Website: bh-photo
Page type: payment
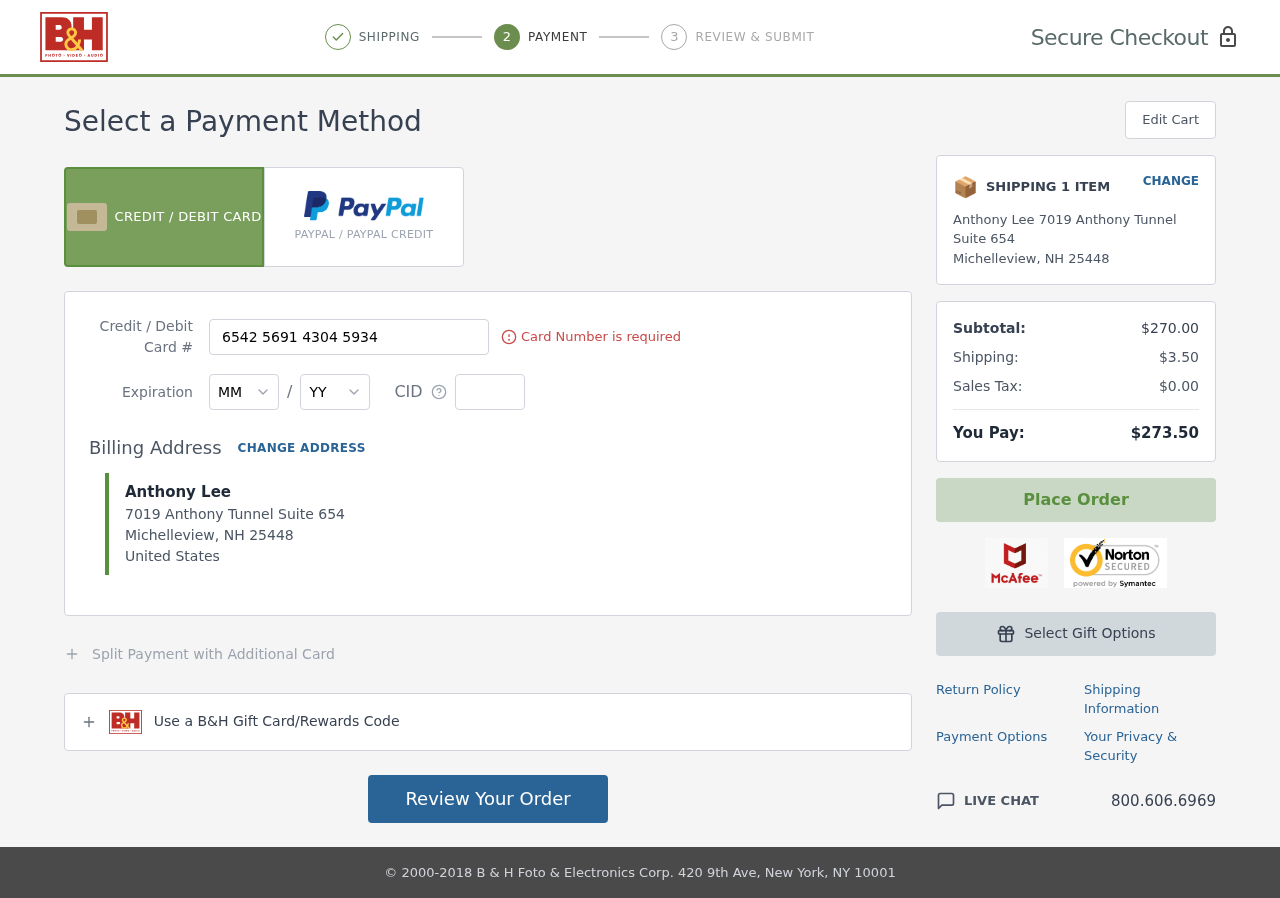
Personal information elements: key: PII_CARD_CVV
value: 078
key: PII_CARD_EXPIRY_MONTH
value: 07
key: PII_CARD_EXPIRY_YEAR
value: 28
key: PII_CARD_NUMBER
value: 6542 5691 4304 5934
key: PII_CITY
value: Michelleview
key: PII_COUNTRY
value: United States
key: PII_FULLNAME
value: Anthony Lee
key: PII_POSTCODE
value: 25448
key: PII_STATE_ABBR
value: NH
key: PII_STREET
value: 7019 Anthony Tunnel Suite 654
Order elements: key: ORDER_NUM_ITEMS
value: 1
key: ORDER_SUBTOTAL
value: $270.00
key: ORDER_SHIPPING_COST
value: $3.50
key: ORDER_TAX
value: $0.00
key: ORDER_TOTAL
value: $273.50